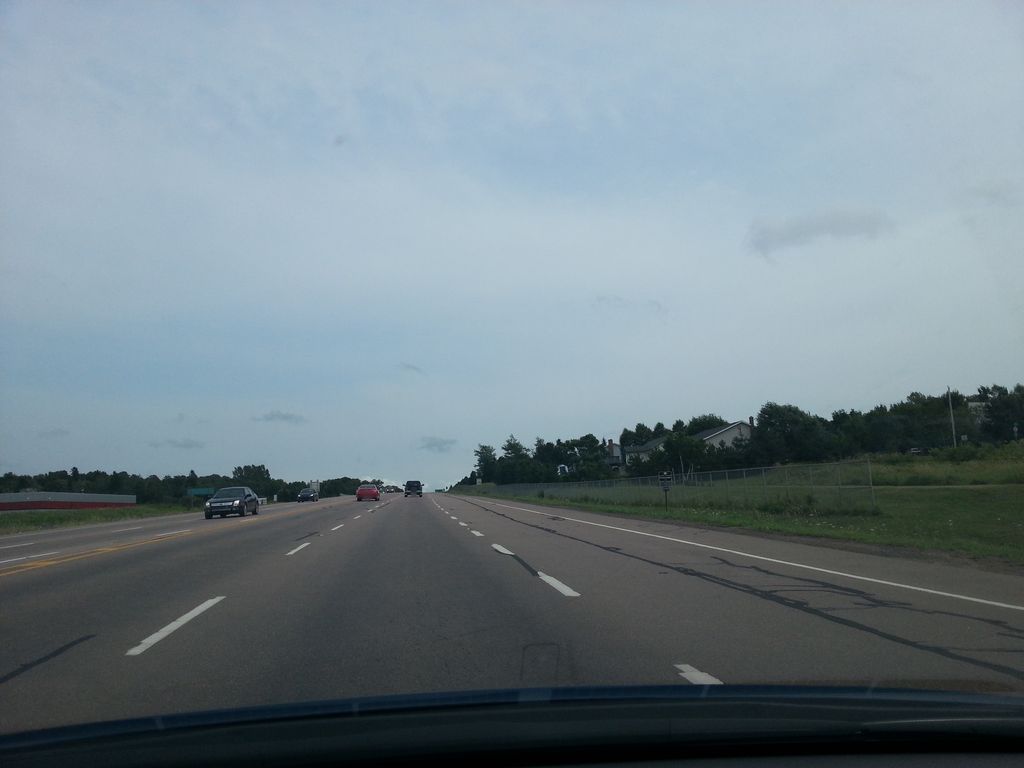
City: charlottetown